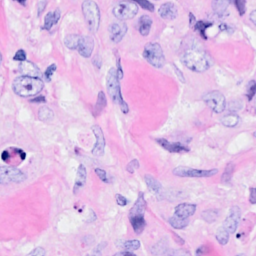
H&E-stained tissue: Breast